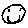
Label: smiley face